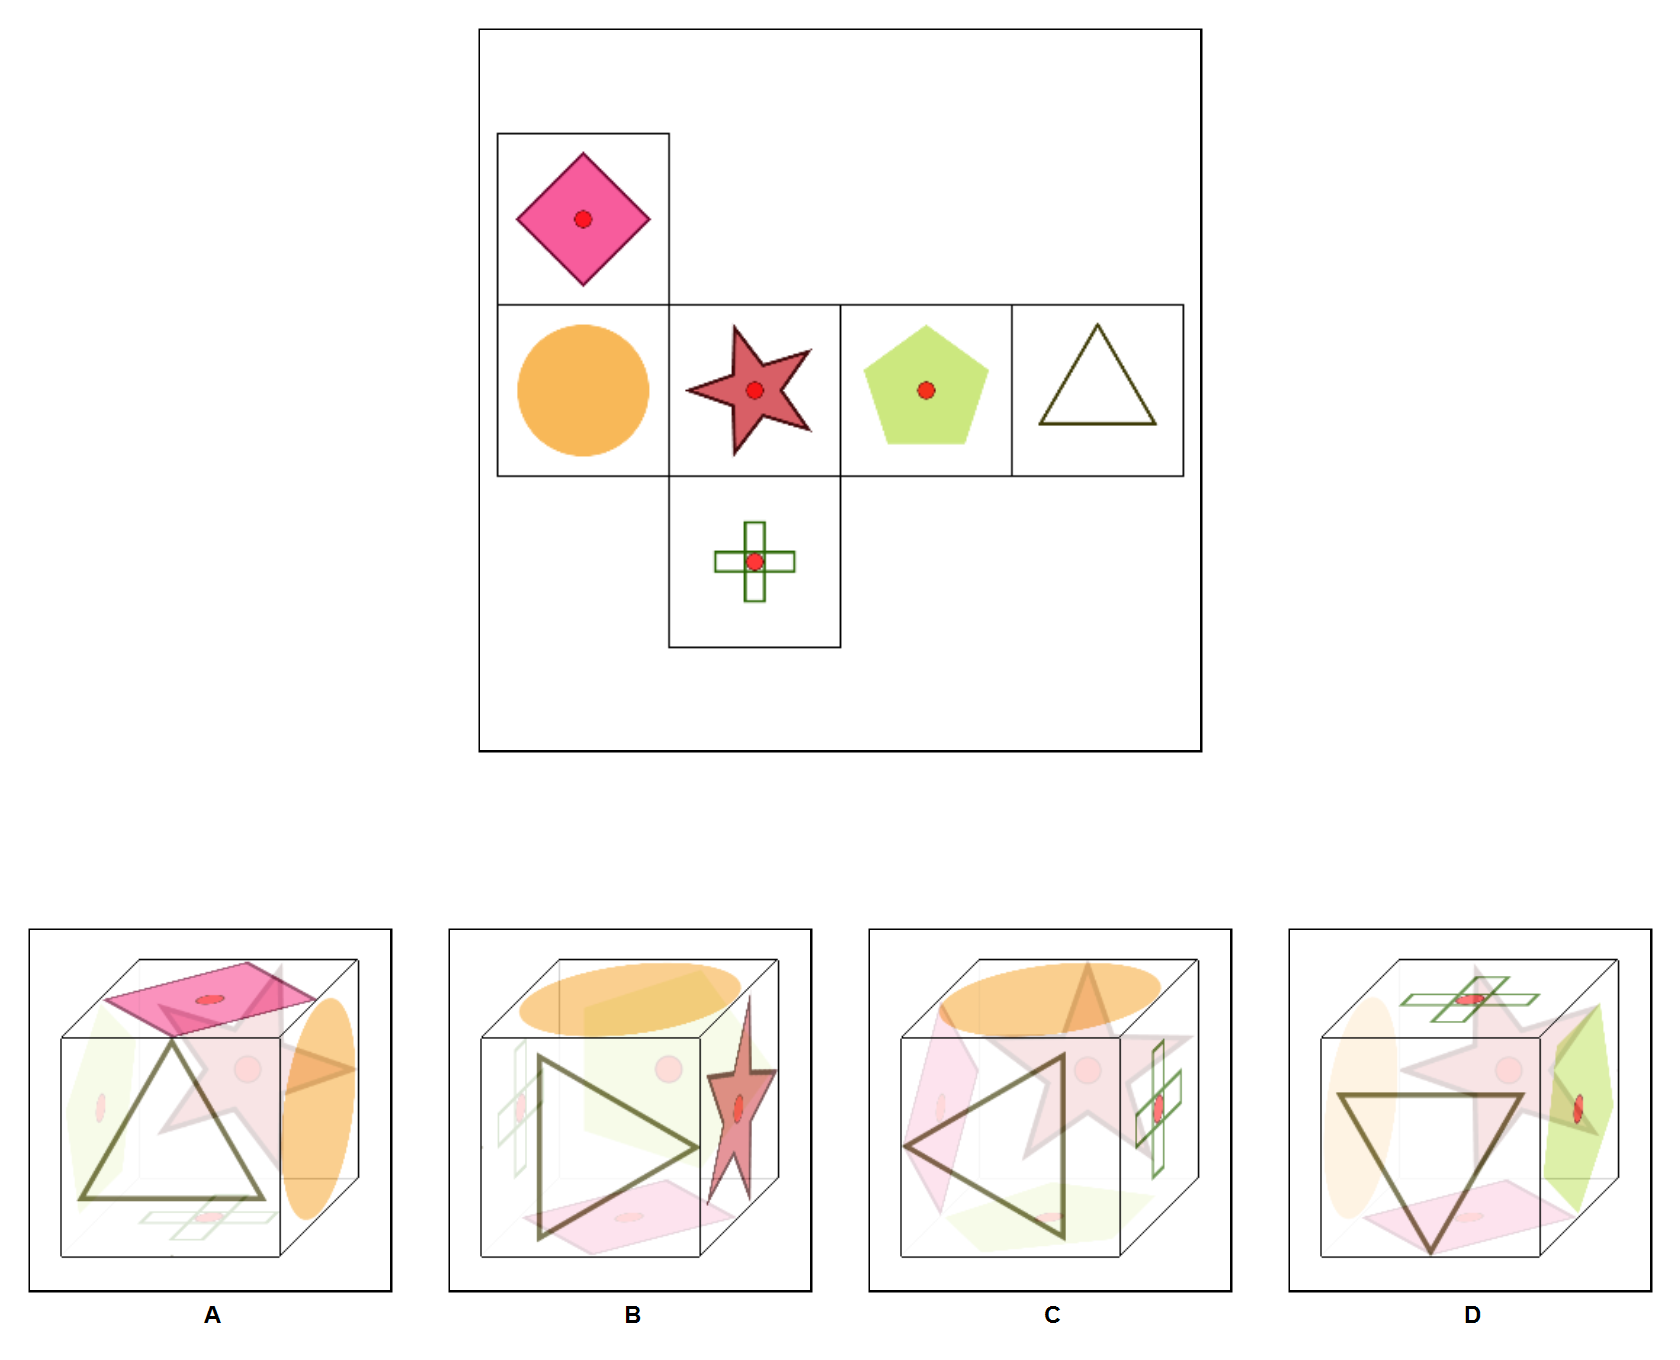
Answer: B